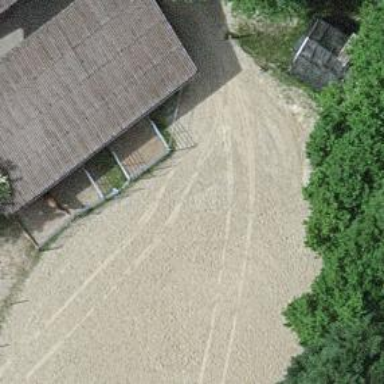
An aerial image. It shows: Shed.